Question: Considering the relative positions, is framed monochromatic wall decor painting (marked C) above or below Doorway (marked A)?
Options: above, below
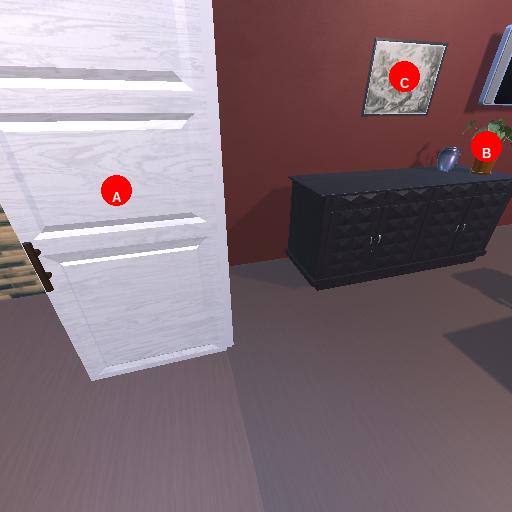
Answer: above